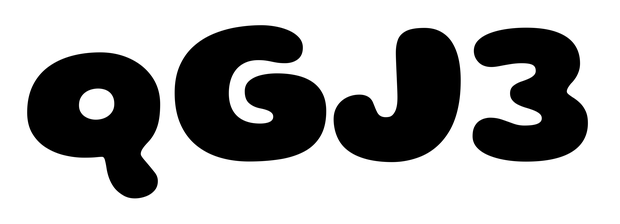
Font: Gluten_ExtraBold